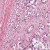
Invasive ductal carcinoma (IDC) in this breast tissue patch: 1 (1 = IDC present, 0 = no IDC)